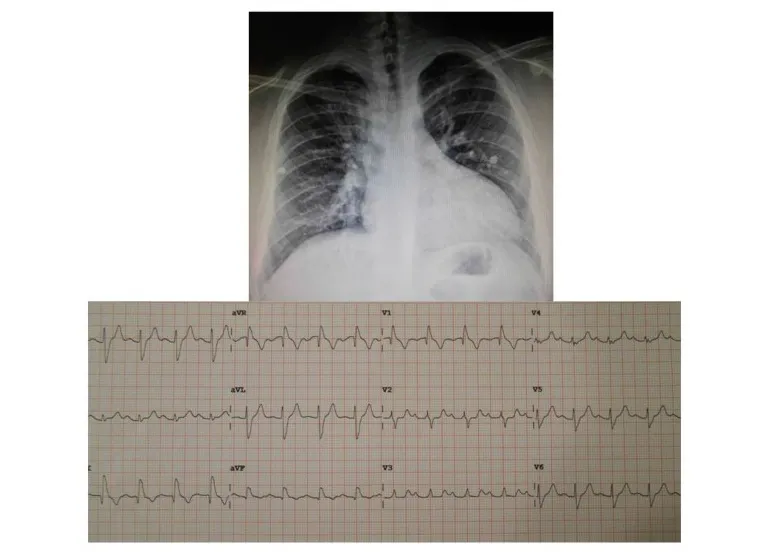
Chest X-ray showing an enlarged cardiac silhouette at the expense of the
right ventricular border, with increased pulmonary vasculature,
especially in the pulmonary hila. The aorta is not bulging despite the
coarctation, but there is hyperrefringency on the edge of the ribs. The
electrocardiogram highlights signs of first-degree atrioventricular
block and complete right bundle-branch block.
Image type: medical_photograph (skin_photograph)